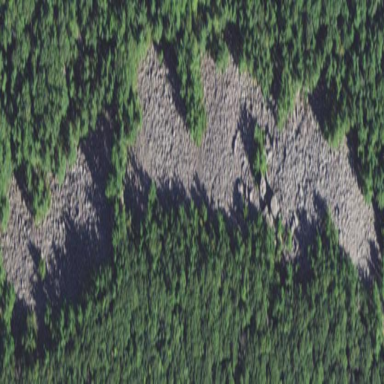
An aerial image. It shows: Scree landscape.